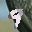
Label: 9